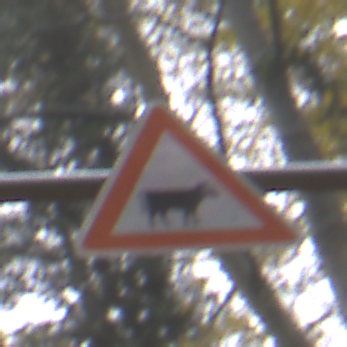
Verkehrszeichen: ViehtriebLinks
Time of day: MorningAfternoon
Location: Outdoor (Nature)
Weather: Overcast
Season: Autumn
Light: Natural